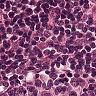
Metastatic tissue present: no